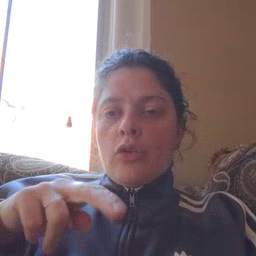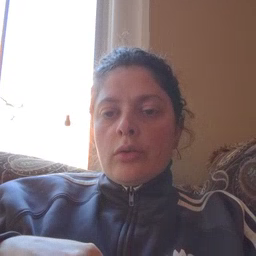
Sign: chair